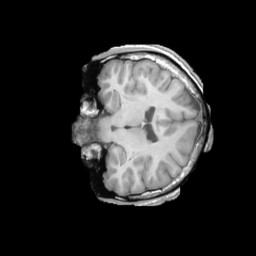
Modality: T1w
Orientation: coronal
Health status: ill
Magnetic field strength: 3 T